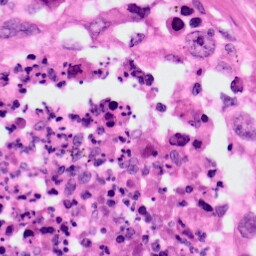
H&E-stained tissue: Lung